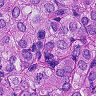
Metastatic tissue present: yes